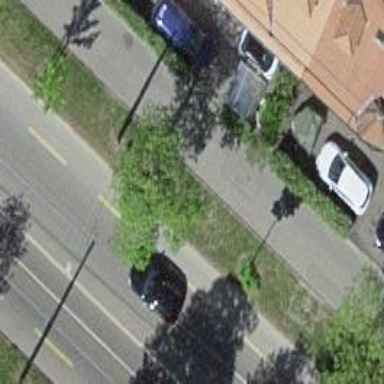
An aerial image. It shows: Avenue of trees.